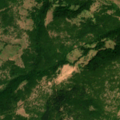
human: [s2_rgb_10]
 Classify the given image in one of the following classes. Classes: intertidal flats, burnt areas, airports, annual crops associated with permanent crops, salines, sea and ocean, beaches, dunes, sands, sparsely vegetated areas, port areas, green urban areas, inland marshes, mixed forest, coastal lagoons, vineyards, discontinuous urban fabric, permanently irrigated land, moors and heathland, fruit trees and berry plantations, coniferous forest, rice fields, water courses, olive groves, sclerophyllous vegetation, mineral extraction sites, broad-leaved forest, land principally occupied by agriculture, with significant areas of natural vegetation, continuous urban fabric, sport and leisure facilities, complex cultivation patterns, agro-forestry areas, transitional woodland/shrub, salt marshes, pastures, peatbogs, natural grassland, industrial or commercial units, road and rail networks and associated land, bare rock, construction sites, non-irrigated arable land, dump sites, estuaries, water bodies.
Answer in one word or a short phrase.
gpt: broad-leaved forest, natural grassland, transitional woodland/shrub